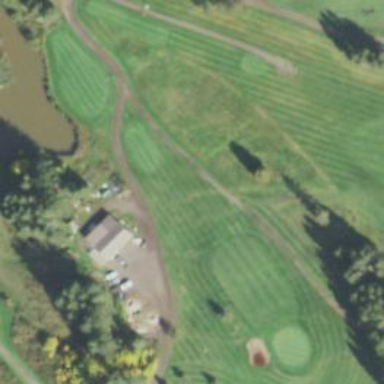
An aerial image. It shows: Pathway for golfing.